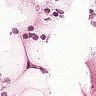
Metastatic tissue present: no